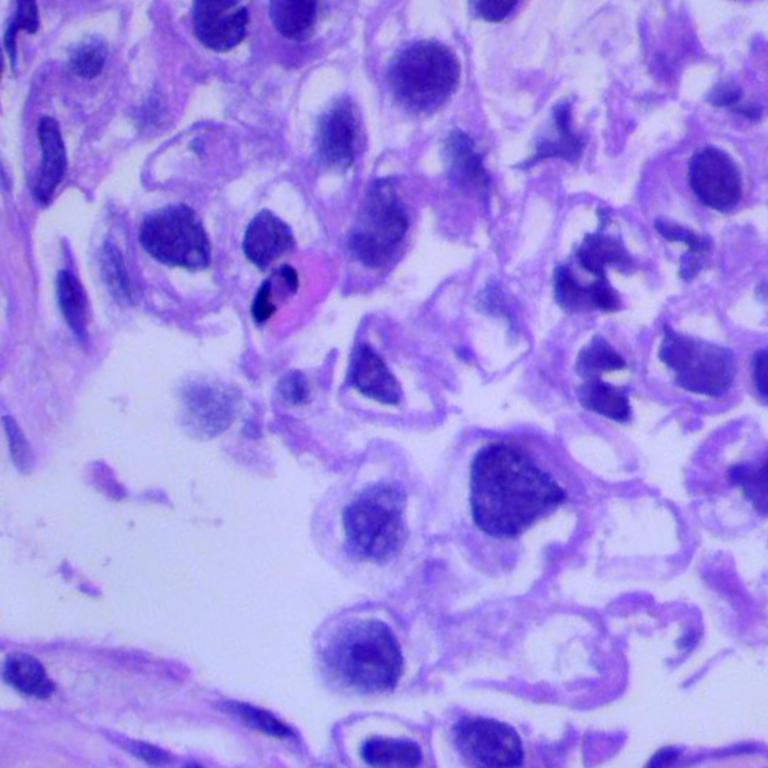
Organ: lung
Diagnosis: adenocarcinomas